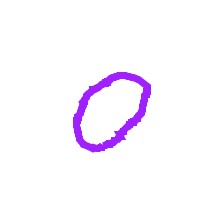
Shape: circle